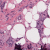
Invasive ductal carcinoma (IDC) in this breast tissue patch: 1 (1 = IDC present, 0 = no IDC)